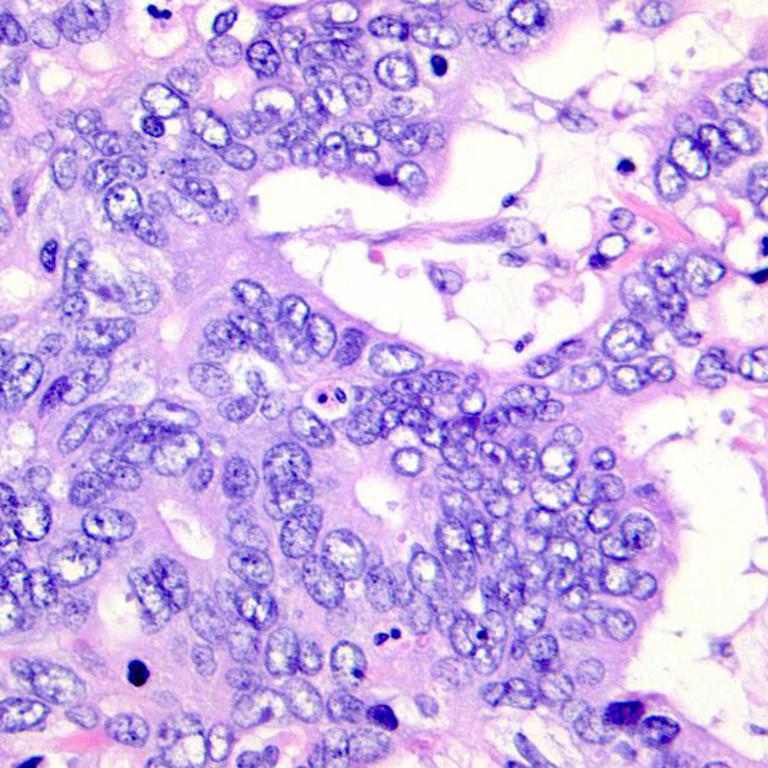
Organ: colon
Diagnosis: adenocarcinomas